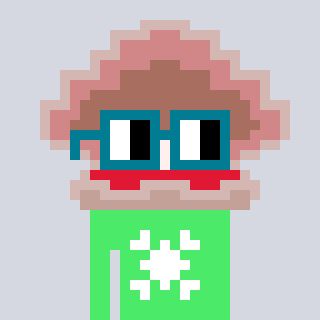
a pixel art character with square dark green glasses, a oyster-shaped head and a teal-colored body on a cool background